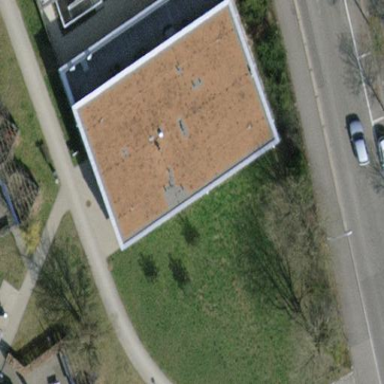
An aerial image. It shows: The building has flat roof that is oriented across.